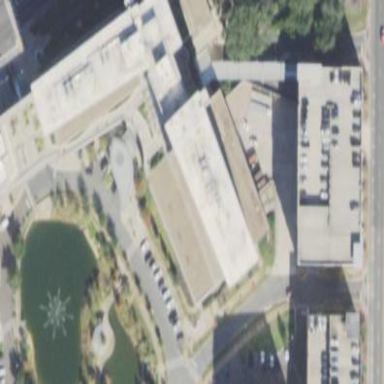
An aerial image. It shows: Hospital building.